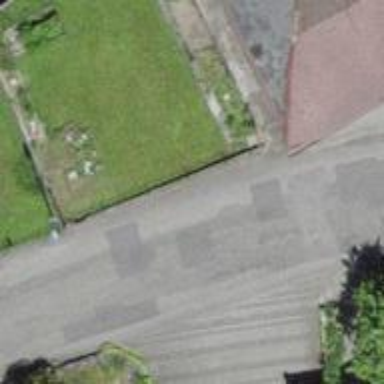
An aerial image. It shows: Smooth asphalt road in residential area.